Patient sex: F
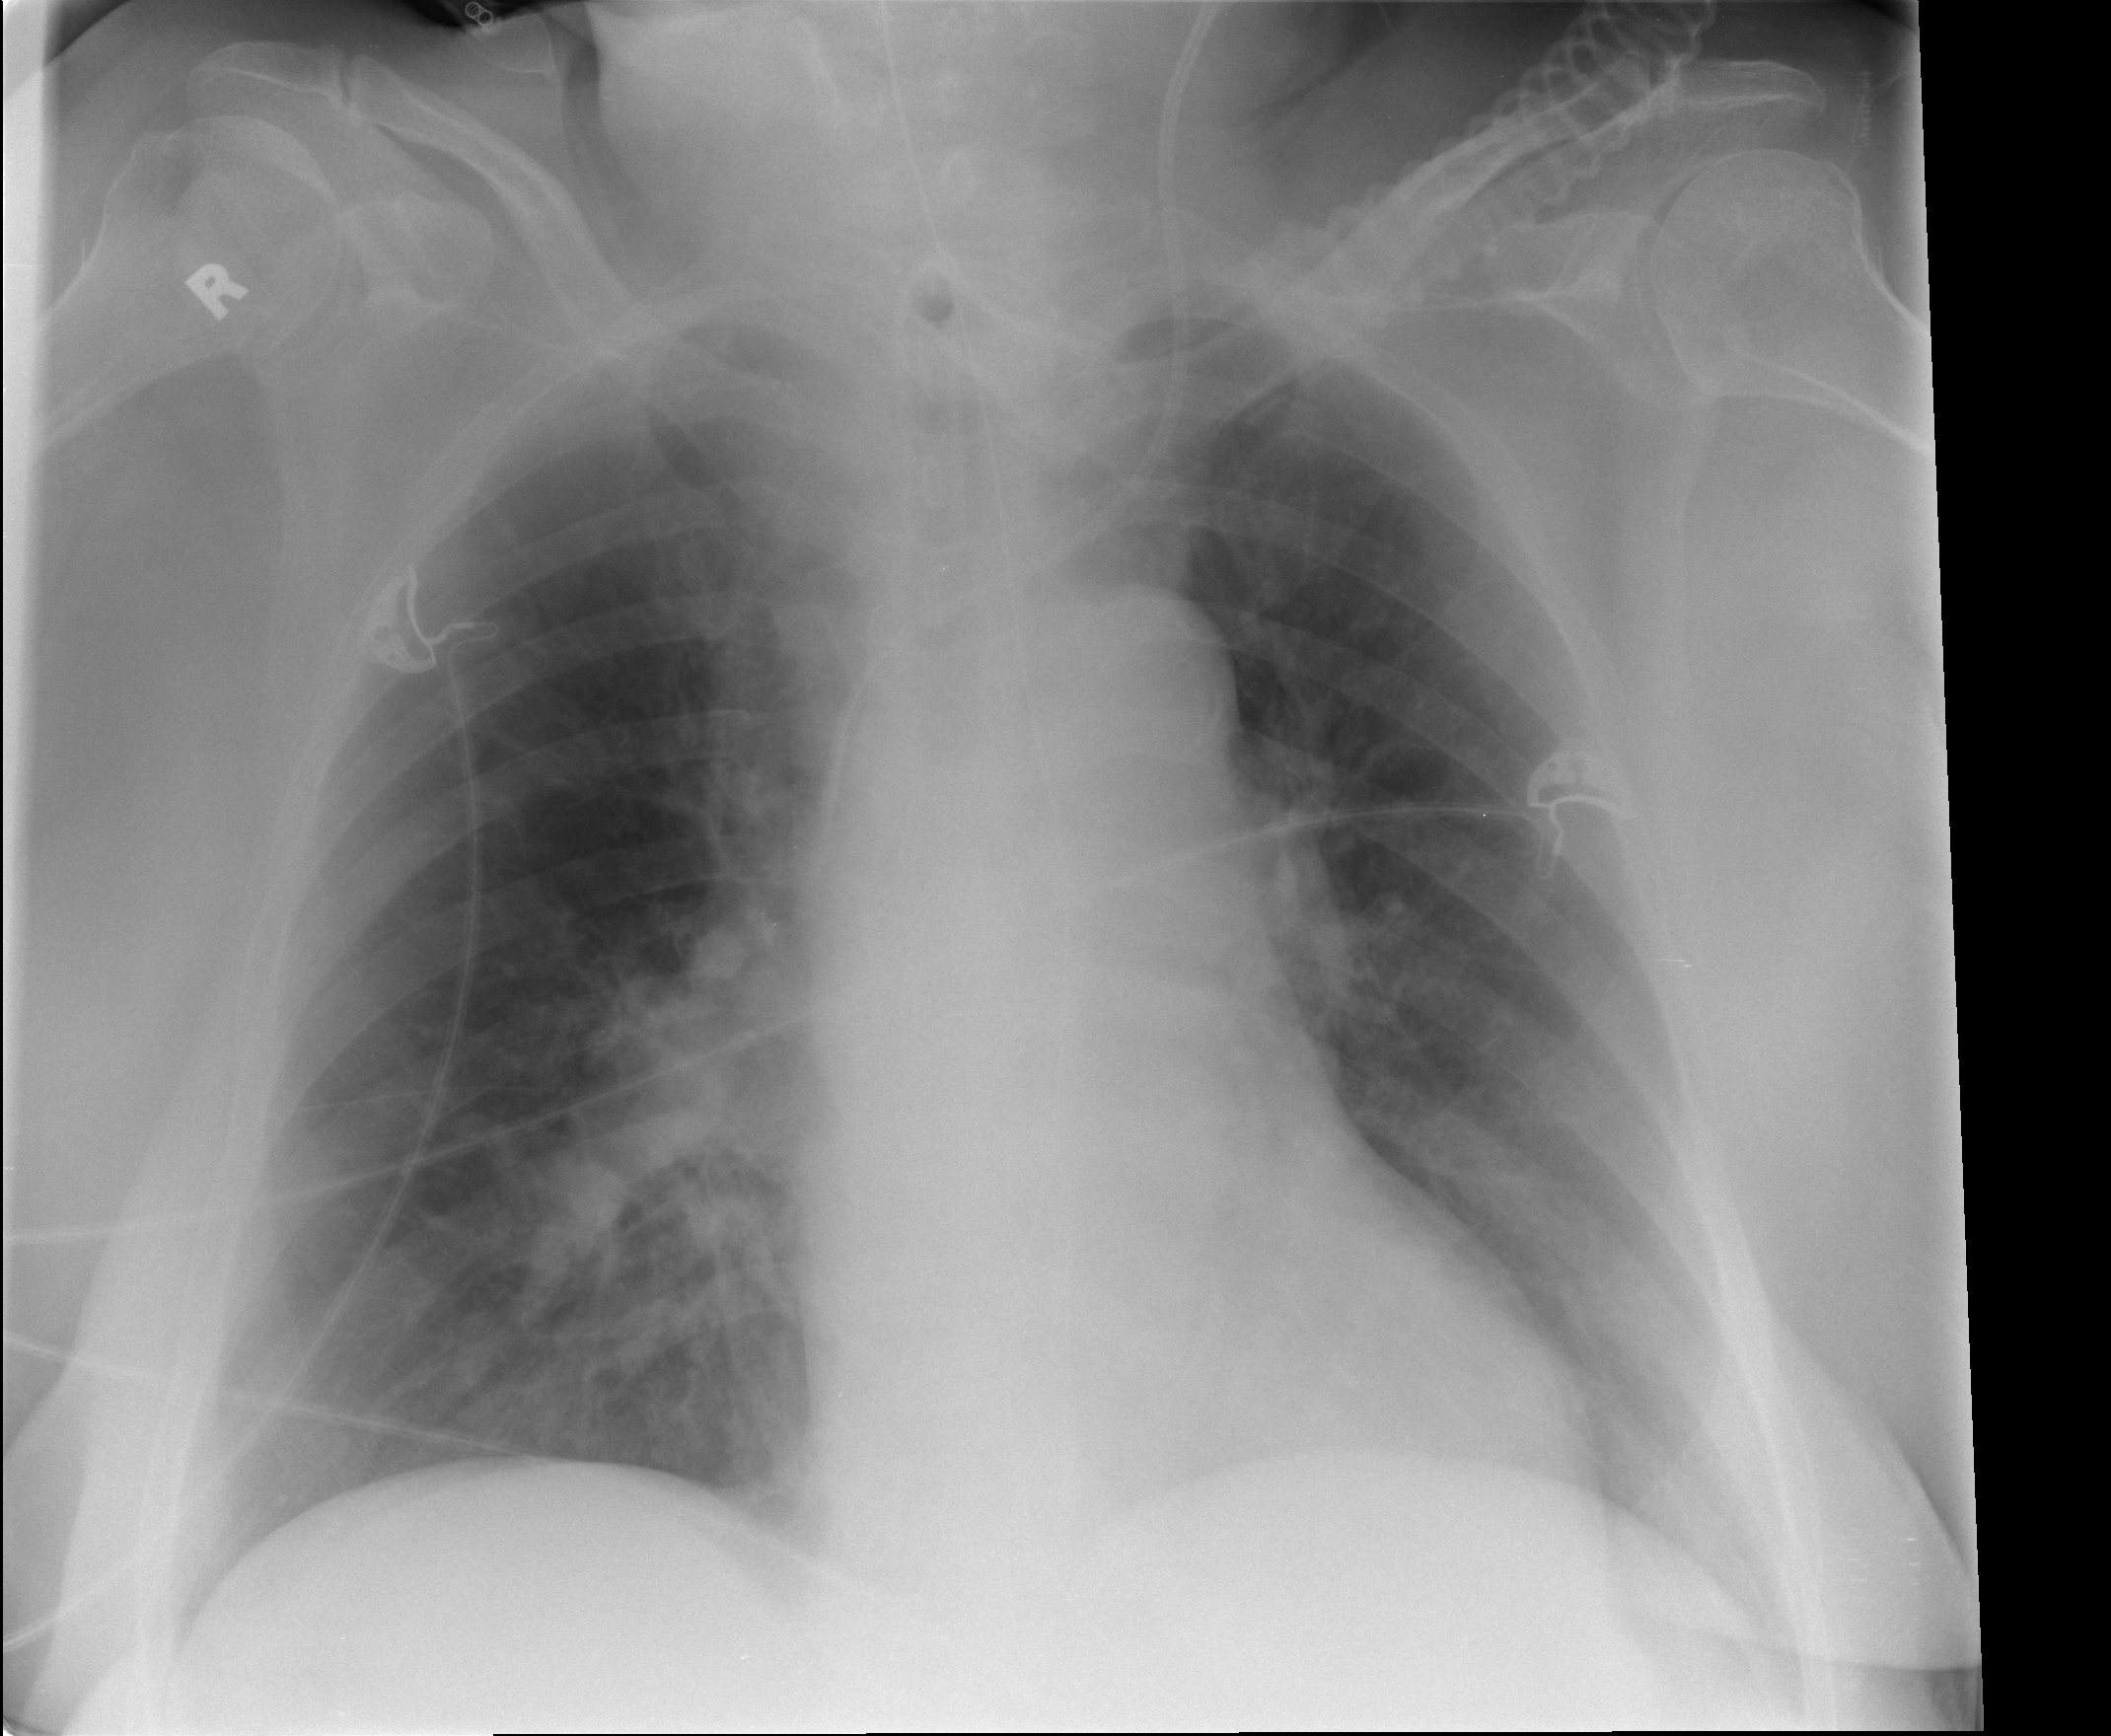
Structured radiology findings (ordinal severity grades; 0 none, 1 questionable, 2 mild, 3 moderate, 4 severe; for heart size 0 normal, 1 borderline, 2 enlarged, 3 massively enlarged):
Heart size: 0
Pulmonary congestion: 0
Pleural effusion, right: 0
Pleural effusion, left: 0
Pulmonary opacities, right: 0
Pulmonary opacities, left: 0
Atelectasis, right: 1
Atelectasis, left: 0